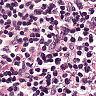
Metastatic tissue present: no